【题型】解答题　【知识点】平面几何　【难度】easy
如图，在$\text{Rt}\triangle ABC$中，$\angle ACB = 90^\circ$，$\angle A = 30^\circ$，$BC = \sqrt{3}$，以边$AC$上一点$O$为圆心，$OA$为半径的$\odot O$经过点$B$，点$P$为弧$AB$的中点.

(1) 求$\odot O$的半径；

(2) 连接$PC$，求$\tan\angle PCB$的值.
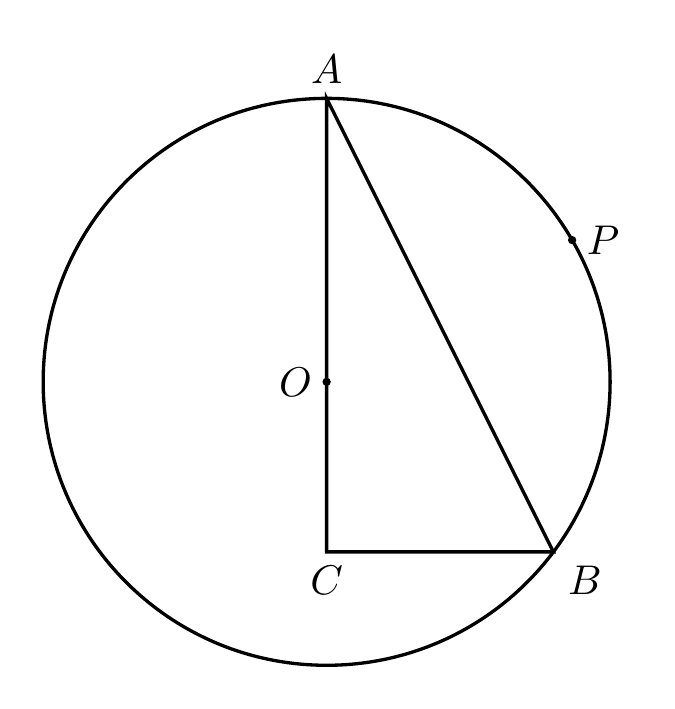
【解答】
\textbf{【详解】}(1) 解：连接$OP$交$AB$于点$D$,

$\because$ 点$P$为弧$AB$的中点, 即$OP$平分$\overset{\frown}{AB}$,

$\therefore OP \perp AB$且$AD = BD$,

$\because \angle ACB = 90^\circ$, $\angle A = 30^\circ$, $BC = \sqrt{3}$,

$\therefore AB = 2BC = 2\sqrt{3}$,

$\therefore AD = BD = \dfrac{1}{2}AB = \sqrt{3}$,

$\because \angle A = 30^\circ$, $OP \perp AB$,

$\therefore OA = 2OD$, $OD^2 + AD^2 = OA^2$,

即$\dfrac{1}{4}OA^2 + AD^2 = OA^2$,

$\therefore OA = 2$,

$\therefore \odot O$的半径为$2$.

(2) 解：连接$PC$、$PB$,

$\because \angle A = 30^\circ$, $OP \perp AB$, $\angle ACB = 90^\circ$,

$\therefore \angle ABC = \angle AOD = 60^\circ$,

$\because \overset{\frown}{AP} = \overset{\frown}{AP}$,

$\therefore \angle ABP = \dfrac{1}{2}\angle AOD = 30^\circ$,

$BP = \dfrac{BD}{\cos 30^\circ} = \dfrac{\sqrt{3}}{\dfrac{\sqrt{3}}{2}} = 2$,

$\because \angle PBC = \angle ABP + \angle ABC = 90^\circ$,

$\therefore \tan\angle PCB = \dfrac{BP}{BC} = \dfrac{2}{\sqrt{3}} = \dfrac{2\sqrt{3}}{3}$.
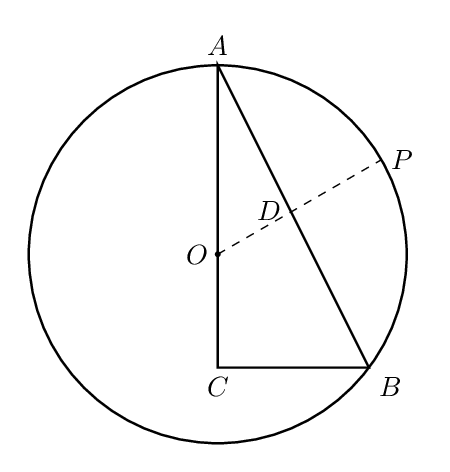
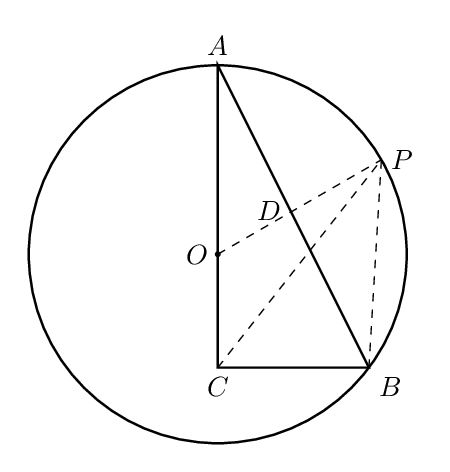